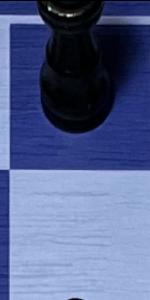
Label: Empty